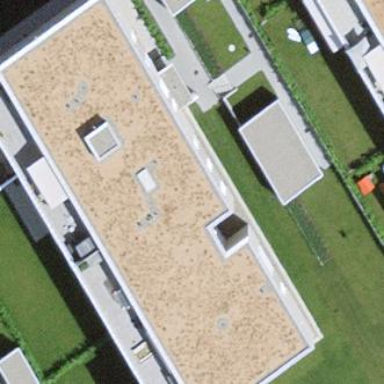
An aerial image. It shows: Image showing building with apartments.